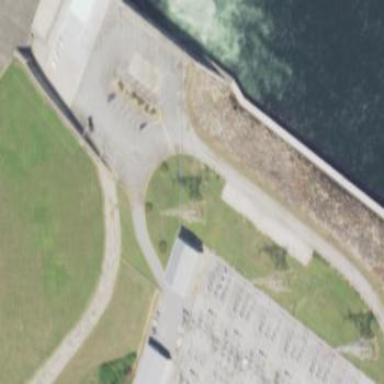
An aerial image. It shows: Man-made pier.